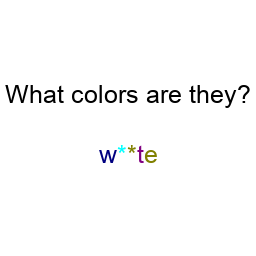
Color: navy, cyan, olive, purple, olive
Color name shown: white
Background color: white
Question text color: black